Field crop: maize
Growth stage: 2
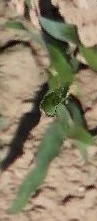
Species: maize